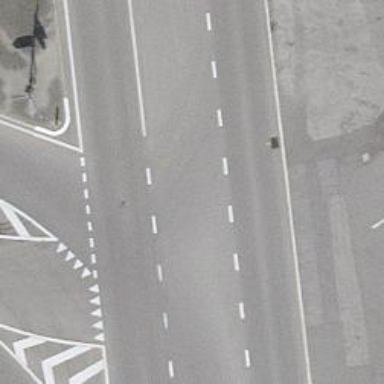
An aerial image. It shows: Secondary road with asphalt surface.